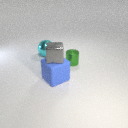
large cyan metal sphere to the left of large blue rubber cube